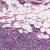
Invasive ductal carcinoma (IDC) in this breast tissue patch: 1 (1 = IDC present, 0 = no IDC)